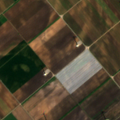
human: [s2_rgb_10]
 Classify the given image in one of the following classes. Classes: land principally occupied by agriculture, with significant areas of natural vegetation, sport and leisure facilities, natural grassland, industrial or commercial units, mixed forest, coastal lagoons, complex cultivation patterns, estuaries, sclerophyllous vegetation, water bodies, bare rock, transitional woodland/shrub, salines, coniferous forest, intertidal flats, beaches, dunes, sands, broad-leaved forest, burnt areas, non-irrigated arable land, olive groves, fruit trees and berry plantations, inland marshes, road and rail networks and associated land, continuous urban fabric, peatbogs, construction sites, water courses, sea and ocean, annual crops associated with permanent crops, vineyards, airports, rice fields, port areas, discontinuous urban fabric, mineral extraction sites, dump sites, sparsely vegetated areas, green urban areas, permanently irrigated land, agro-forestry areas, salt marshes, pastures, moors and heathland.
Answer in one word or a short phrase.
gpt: non-irrigated arable land, vineyards